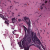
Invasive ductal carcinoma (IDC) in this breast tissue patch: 0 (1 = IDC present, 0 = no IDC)